Aerial crown-view tile of a tropical tree (Barro Colorado Island, Panama), acquired 20240813:
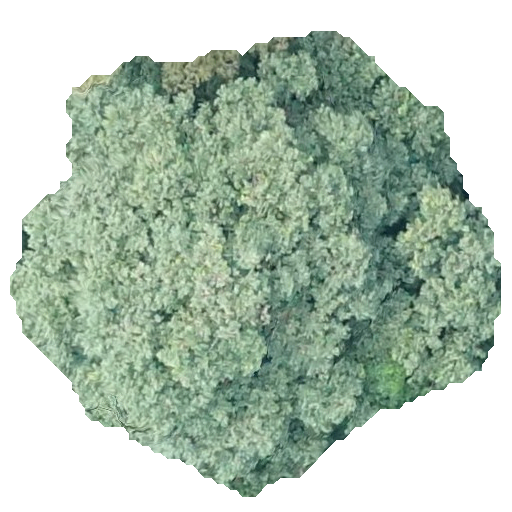
Species: Luehea seemannii
GBIF accepted scientific name: Luehea seemannii
Crown area: 240.819 m²